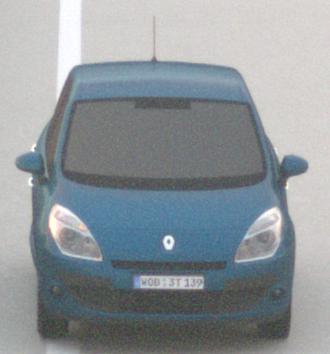
Make: Renault
Model: Scénic 1.6 16V 110
Detailed model: Scénic (III)
Model produced from: 2009/06
Model produced until: 2010/08
Doors: 5
Color: blue
Road condition: dry road
Daytime: sunrise or sunset
Contrast: medium contrast